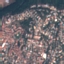
Land use / land cover: Residential